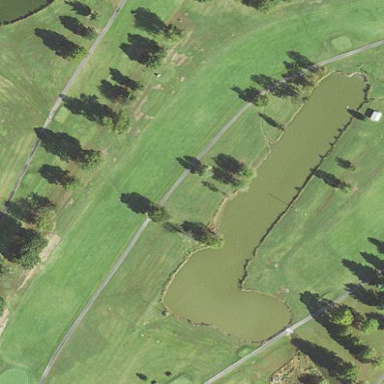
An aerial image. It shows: Grassy area designated as golf fairway.